Field crop: tomato
Growth stage: 2
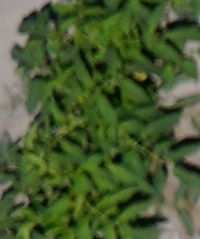
Species: tomato